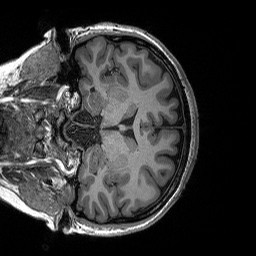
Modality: T1w
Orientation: coronal
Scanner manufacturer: siemens
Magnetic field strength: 3 T
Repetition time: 2.3 s
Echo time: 0.00294 s